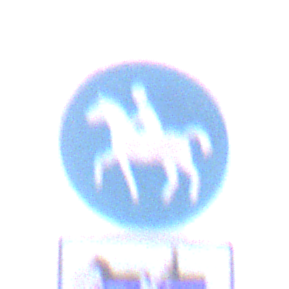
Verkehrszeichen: Reitweg
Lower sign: MehrspurigeFahrzeugeFrei9
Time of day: MorningAfternoon
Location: Outdoor (RoadRail)
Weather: PartlyCloudy
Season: NotSpecified
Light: Natural